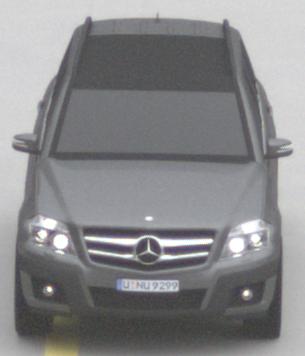
Make: Mercedes-Benz
Model: GLK 280
Detailed model: GLK-Class (204)
Model produced from: 2008/10
Model produced until: 2009/04
Doors: 5
Color: gray
Road condition: dry road
Daytime: midday
Contrast: low contrast